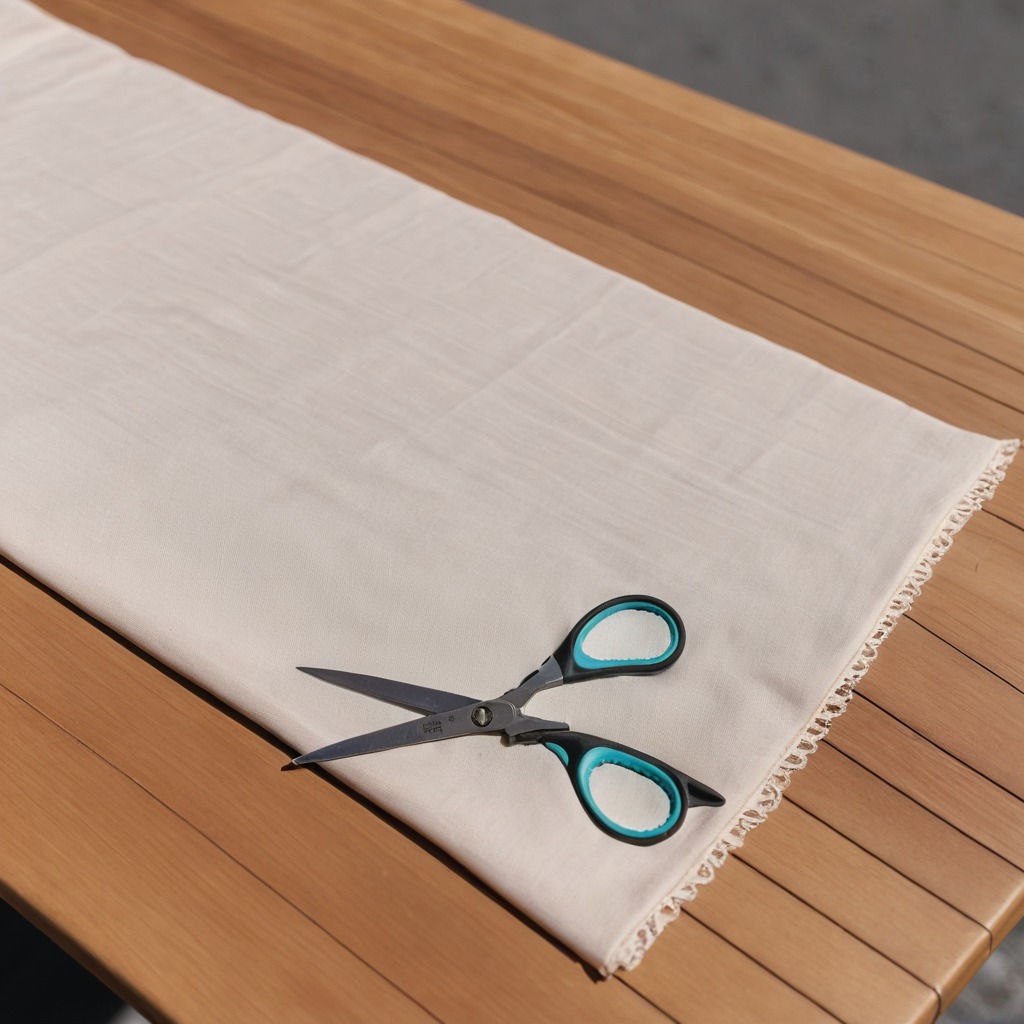
A scissor lies on a wooden table.